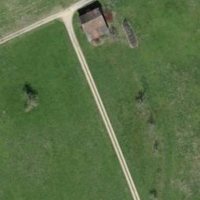
EUNIS habitat code: 25
Species observed at this site:
Conocephalus fuscus